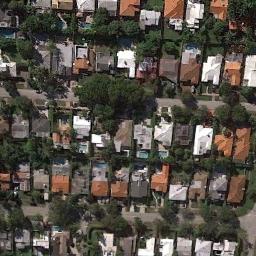
Label: residential